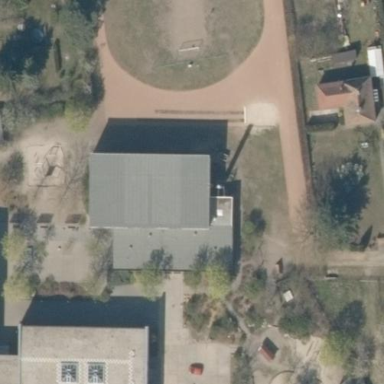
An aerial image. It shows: Sports hall with multiple sports facilities.